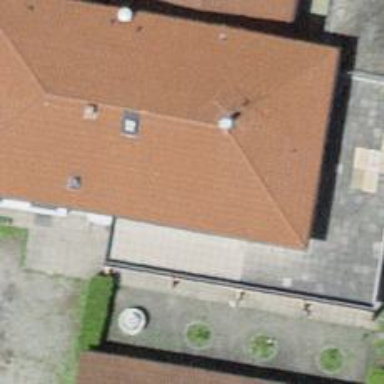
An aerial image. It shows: Restaurant.